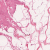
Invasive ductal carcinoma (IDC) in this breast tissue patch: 0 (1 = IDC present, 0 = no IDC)